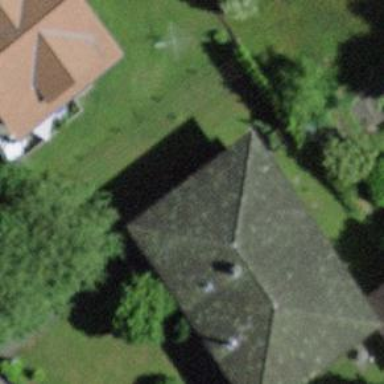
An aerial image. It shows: Residential building with hipped roof made of roof tiles.